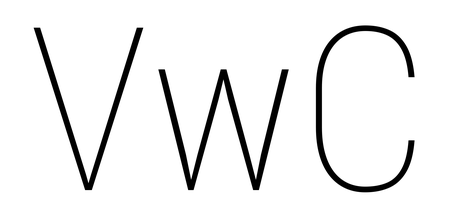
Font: Roboto_Condensed_Thin